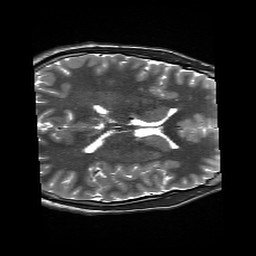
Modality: T2w
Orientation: axial
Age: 19
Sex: male
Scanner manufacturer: siemens
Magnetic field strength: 3 T
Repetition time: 13.52 s
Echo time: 0.088 s